Field crop: maize
Growth stage: 2
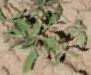
Species: atriplex